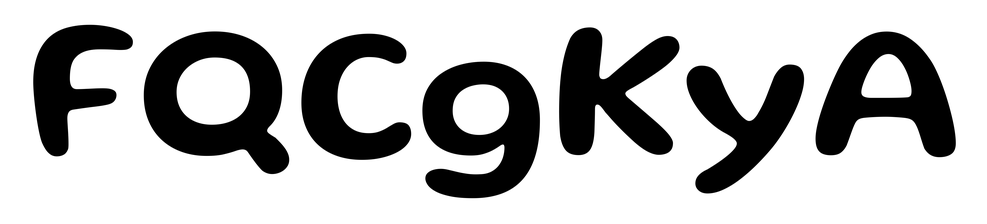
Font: Gluten_Medium